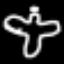
Label: angel